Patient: sex F, age 83
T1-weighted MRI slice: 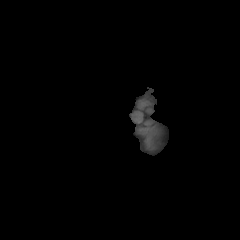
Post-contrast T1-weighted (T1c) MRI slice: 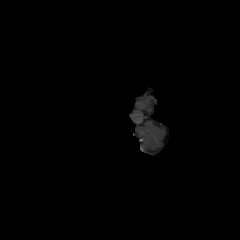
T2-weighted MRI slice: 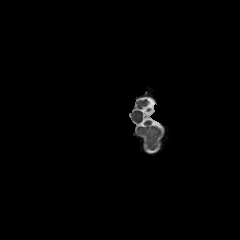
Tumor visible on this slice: no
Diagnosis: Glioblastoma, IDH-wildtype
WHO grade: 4